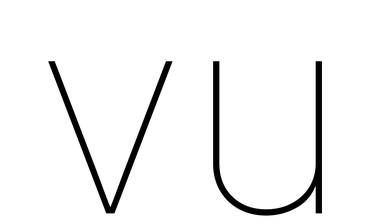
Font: Inter_Thin